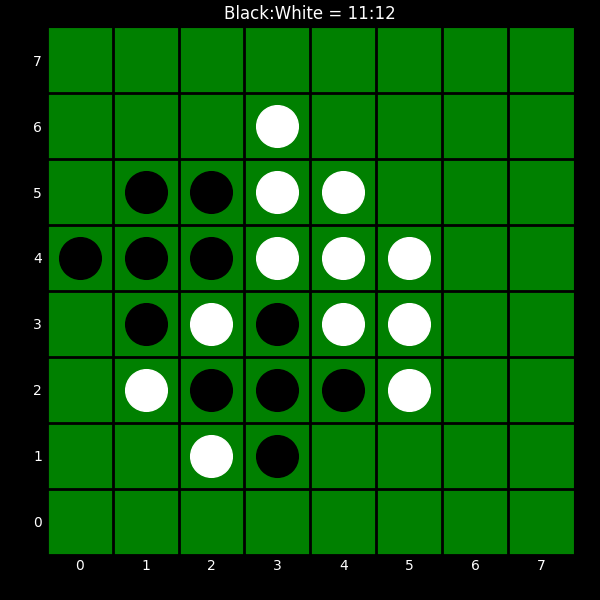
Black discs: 11
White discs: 12